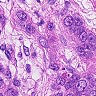
Metastatic tissue present: yes